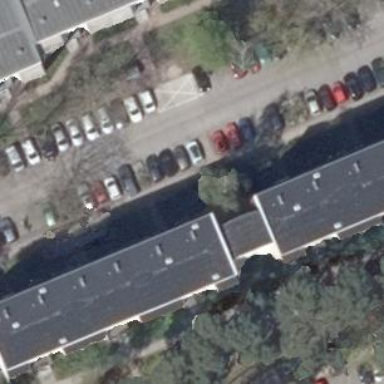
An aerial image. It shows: Building with apartments and flat roof.